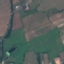
Land use / land cover: Pasture